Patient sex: M
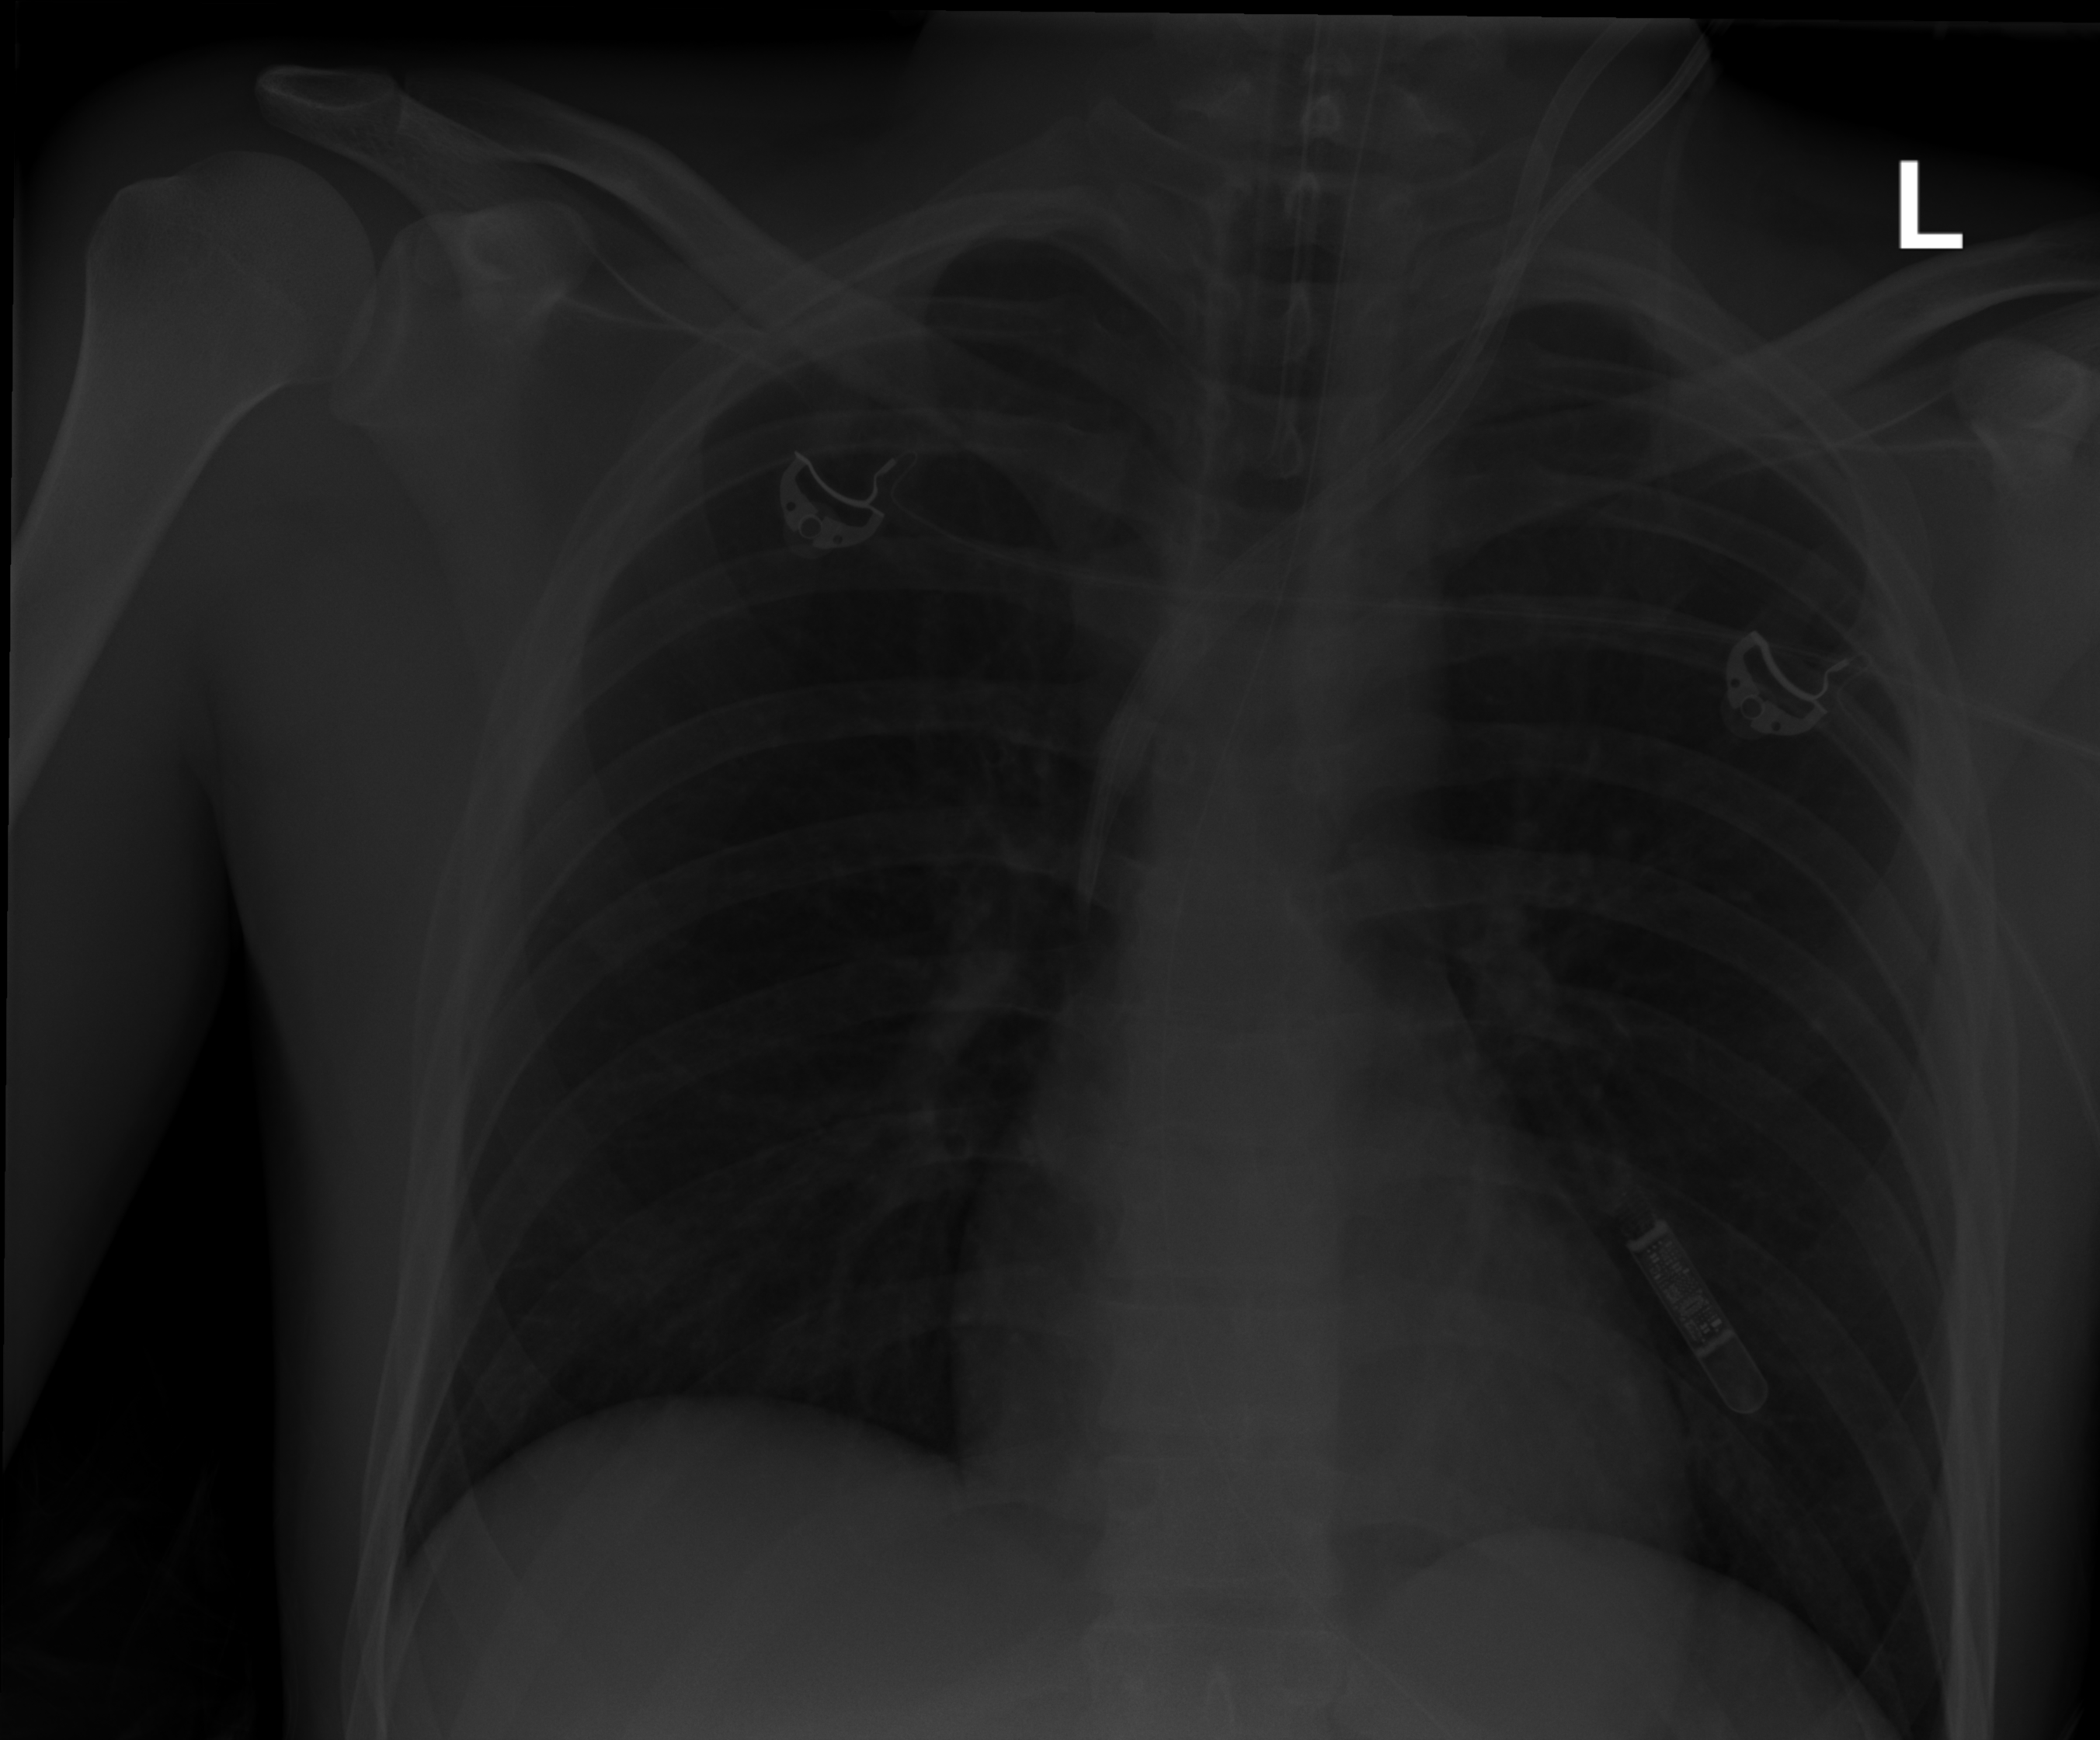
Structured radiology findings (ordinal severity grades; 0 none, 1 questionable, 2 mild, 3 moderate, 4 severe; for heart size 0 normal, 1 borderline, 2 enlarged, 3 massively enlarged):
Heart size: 0
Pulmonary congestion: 0
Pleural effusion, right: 0
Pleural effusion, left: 0
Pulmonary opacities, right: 0
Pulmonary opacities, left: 0
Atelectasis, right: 0
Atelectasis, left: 0